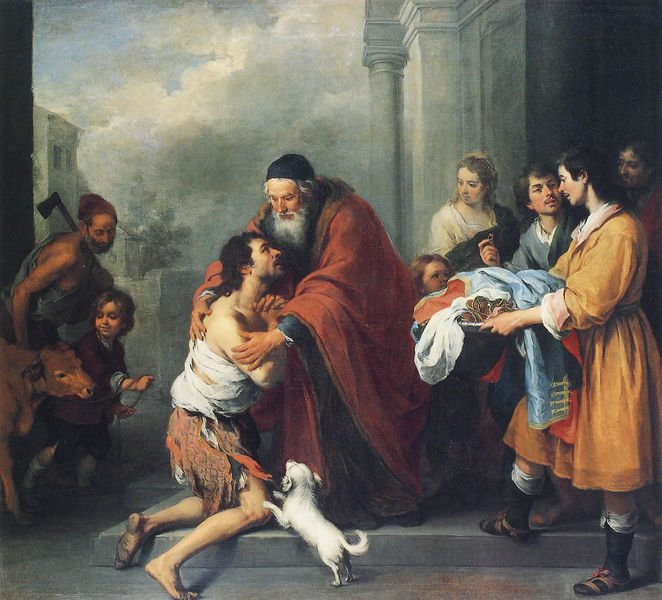
Titel: Die Rückkehr des verlorenen Sohns
Künstler: Bartolomé Esteban Murillo
Institution: Washington, National Gallery of Art
Schlagwörter: gemälde, mann, gelb, menschen, stadt, säule, hund, rot, leute, bart, kleidung, pelz, tablett, zerrissen, niederlande, gewand, mantel, kind, vater, kuh, rind, stufe, greis, beten, axt, mittelalter, zentral, bettler, sohn, erhöhung, vergebung, gnade, verlorener sohn, verlorene sohn, bischhof, rindrot